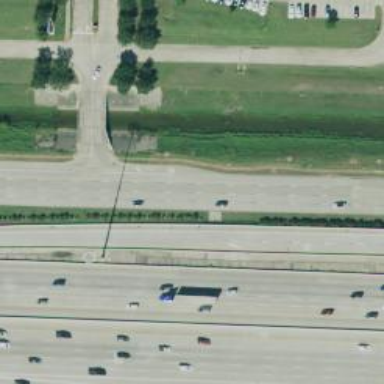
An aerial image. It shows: Secondary road with frontage road alongside.